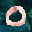
Label: 0